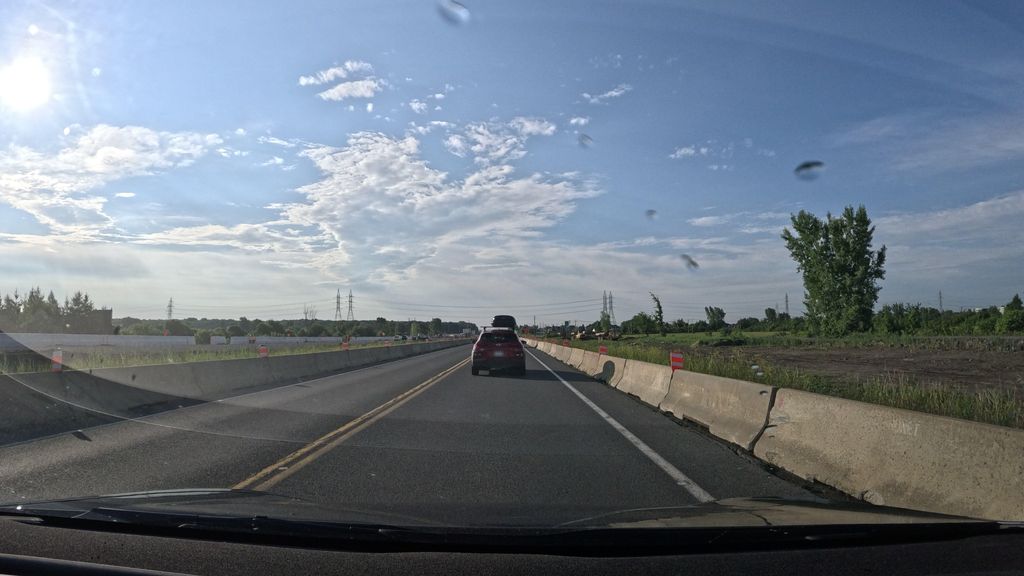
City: montreal